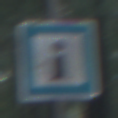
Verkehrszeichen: Informationsstelle
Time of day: SunriseSunset
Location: Outdoor (Nature)
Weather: NotSpecified
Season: Autumn
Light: Natural